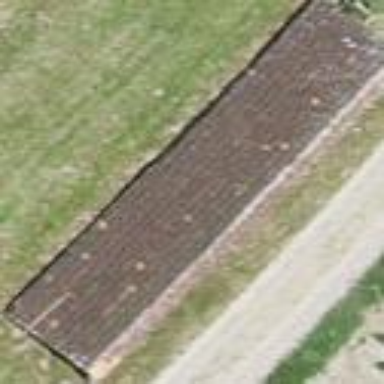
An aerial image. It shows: Rural barn.